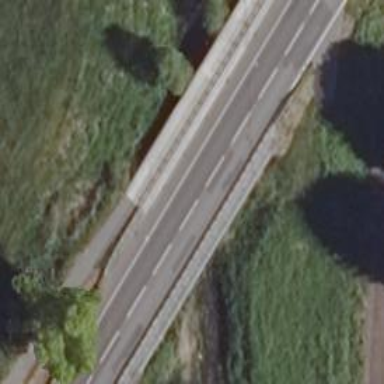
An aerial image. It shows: Paved path on bridge.